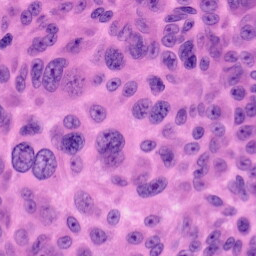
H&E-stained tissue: Skin